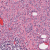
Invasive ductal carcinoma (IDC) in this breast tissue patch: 1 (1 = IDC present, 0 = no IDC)